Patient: sex M, age 61
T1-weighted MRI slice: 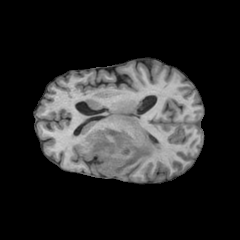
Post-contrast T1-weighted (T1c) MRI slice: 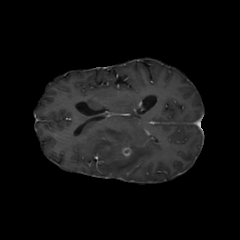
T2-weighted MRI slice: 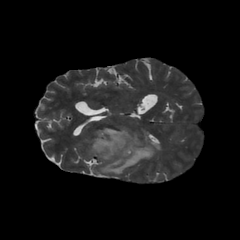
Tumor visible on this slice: yes
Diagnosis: Glioblastoma, IDH-wildtype
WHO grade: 4